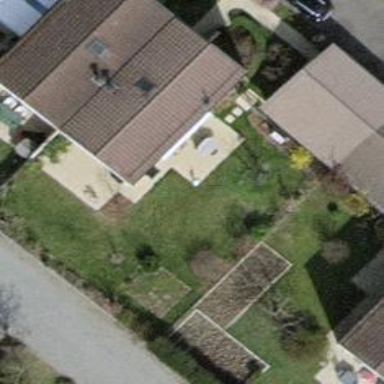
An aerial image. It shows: Garden enclosed by fence.